九年级 · 立体几何学
两栋居民楼之间的距离 $C D=30 m$, 楼 $A C$ 和 $B D$ 均为 10 层, 每层楼高为 $3 m$. 上午某时刻, 太阳光线 $G B$ 与水平面的夹角为 $30^{\circ}$, 此刻楼 $B D$ 的影子会遮挡到楼 $A C$ 的第几层? (参考数据: $\sqrt{3} \approx 1.7$,

$\sqrt{2} \approx 1.4)$
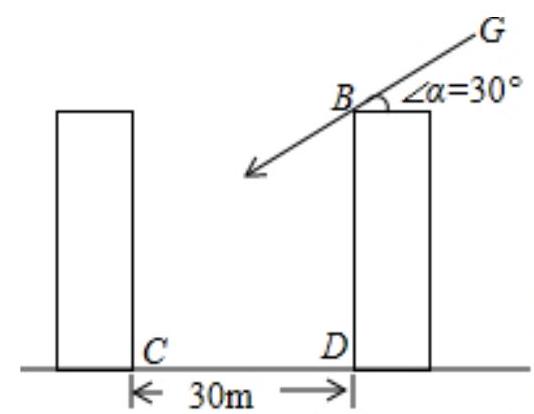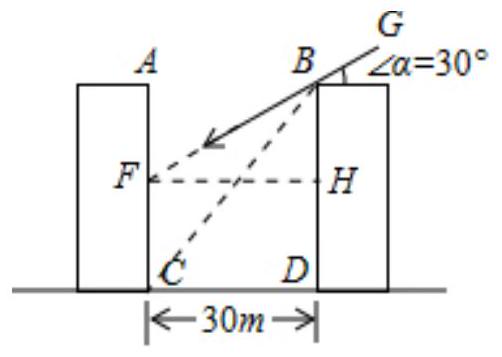
答案: 解：设太阳光线 $G B$ 交 $A C$ 于点 $F$, 过 $F$ 作 $F H \perp B D$ 于 $H$,

由题意知, $A C=B D=3 \times 10=30 \mathrm{~m}, F H=C D=30 \mathrm{~m}, \angle B F H=\angle \alpha=30^{\circ}$,在Rt $\triangle B F H$ 中, $\tan \angle B F H=\frac{B H}{F H}=\frac{B H}{30}=\frac{\sqrt{3}}{3}$,

$\therefore B H=30 \times \frac{\sqrt{3}}{3}=10 \sqrt{3} \approx 10 \times 1.7=17$,

$\therefore F C=H D=B D-B H \approx 30-17=13$,

$\because \frac{13}{3} \approx 4.3$, 所以在四层的上面，即第五层，

答: 此刻楼 $B D$ 的影子会遮挡到楼 $A C$ 的第 5 层.